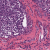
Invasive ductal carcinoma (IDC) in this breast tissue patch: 0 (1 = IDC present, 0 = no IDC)